Field crop: maize
Growth stage: 1
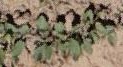
Species: convolvulus